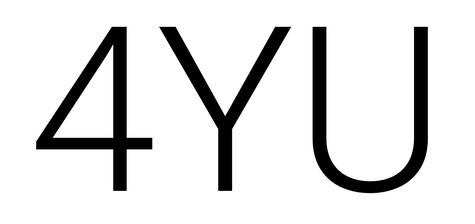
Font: Roboto_Light